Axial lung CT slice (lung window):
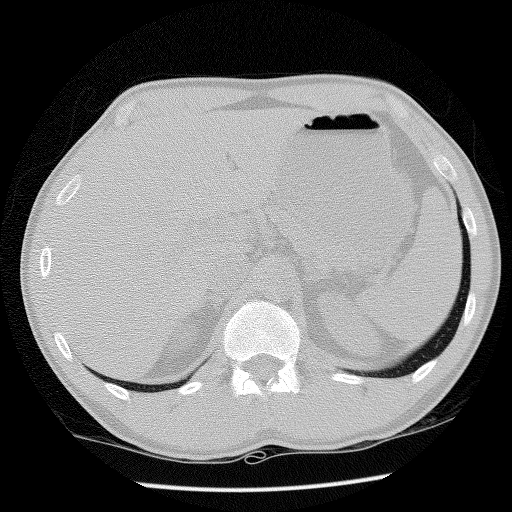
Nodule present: no